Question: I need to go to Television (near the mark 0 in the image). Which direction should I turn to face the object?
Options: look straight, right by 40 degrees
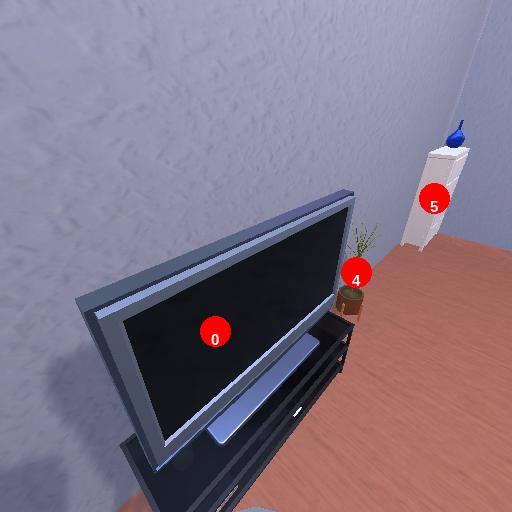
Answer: look straight